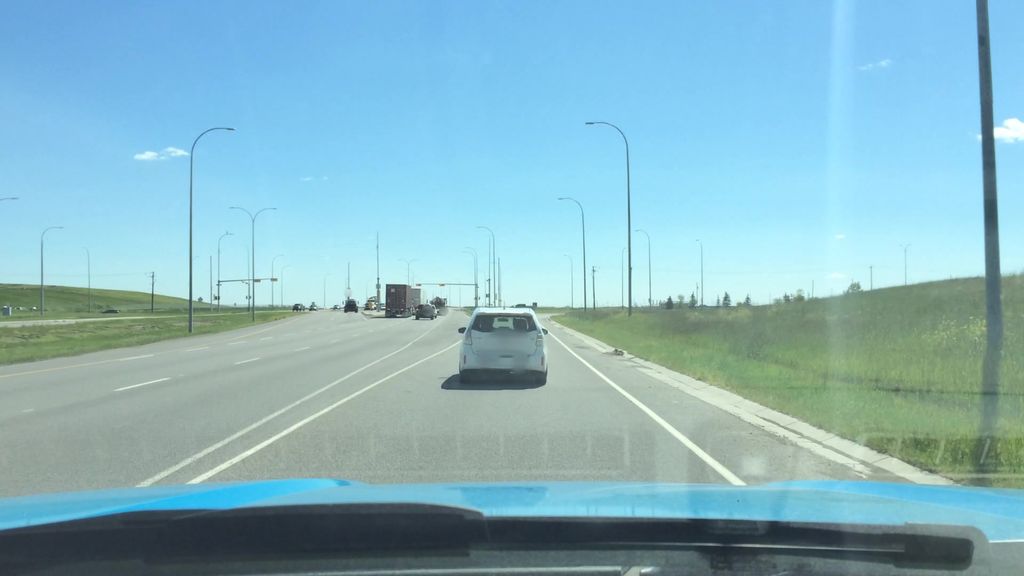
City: calgary